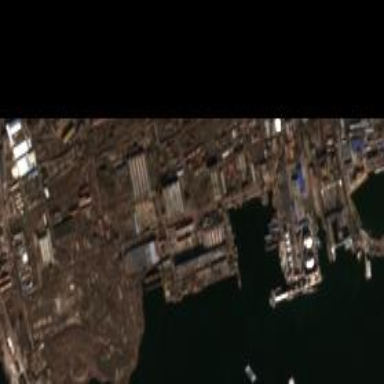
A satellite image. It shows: Industrial area.